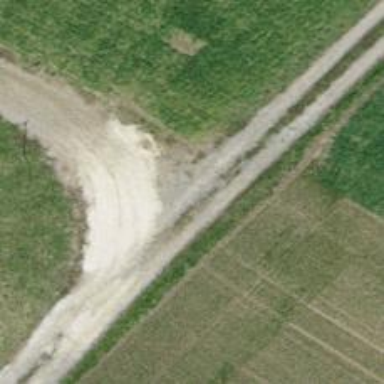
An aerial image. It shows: Track with pebblestone surface graded as grade3.